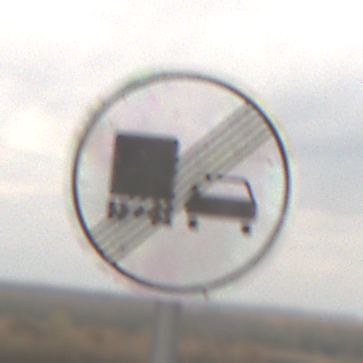
Verkehrszeichen: EndeUeberholverbotKraftfahrzeuge
Umgebung: Outdoor, Nature
Tageszeit: MorningAfternoon
Wetter: Overcast
Licht: Natural
Jahreszeit: NotSpecified
Kontrast: LowContrast